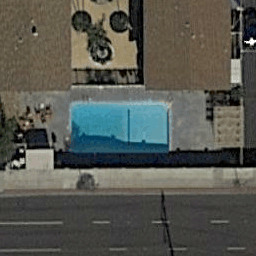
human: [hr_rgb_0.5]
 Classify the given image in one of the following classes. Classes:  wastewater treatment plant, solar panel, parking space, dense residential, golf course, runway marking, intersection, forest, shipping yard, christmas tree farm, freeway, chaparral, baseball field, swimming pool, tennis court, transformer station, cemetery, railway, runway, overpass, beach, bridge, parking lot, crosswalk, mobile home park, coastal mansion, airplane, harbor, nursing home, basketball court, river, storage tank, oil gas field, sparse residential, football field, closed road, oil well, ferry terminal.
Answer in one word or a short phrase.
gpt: swimming pool